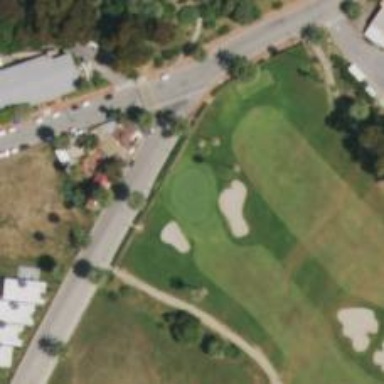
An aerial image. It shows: View of golf hole.